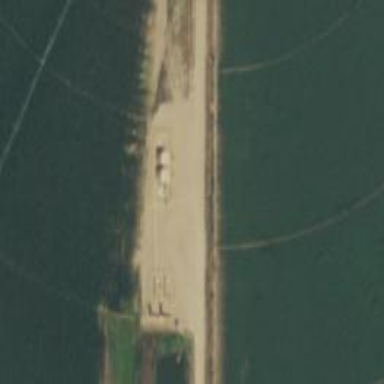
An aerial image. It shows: Storage tank with man-made structure.